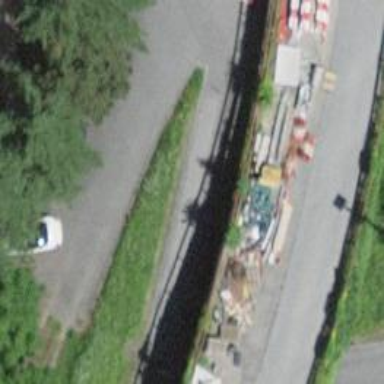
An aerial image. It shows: Cycle barrier.